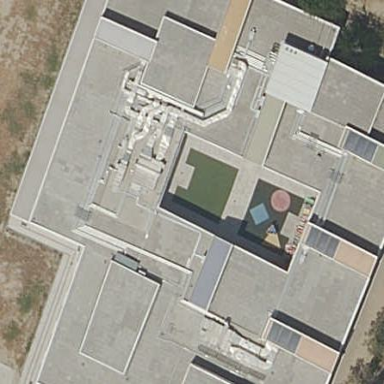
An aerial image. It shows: School building.